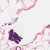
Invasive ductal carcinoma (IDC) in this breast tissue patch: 0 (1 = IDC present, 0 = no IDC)